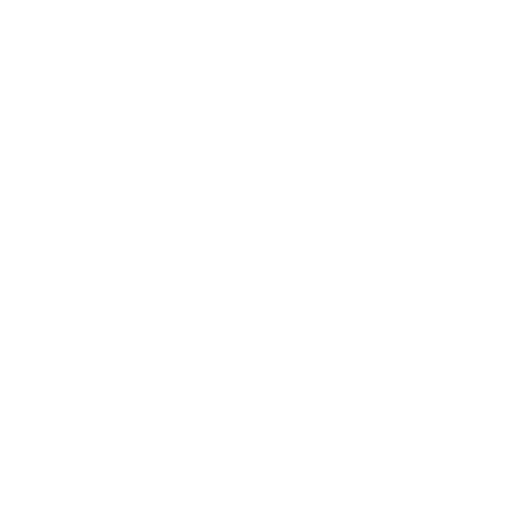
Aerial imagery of bar in Michigan named Martin Reef containing only open water